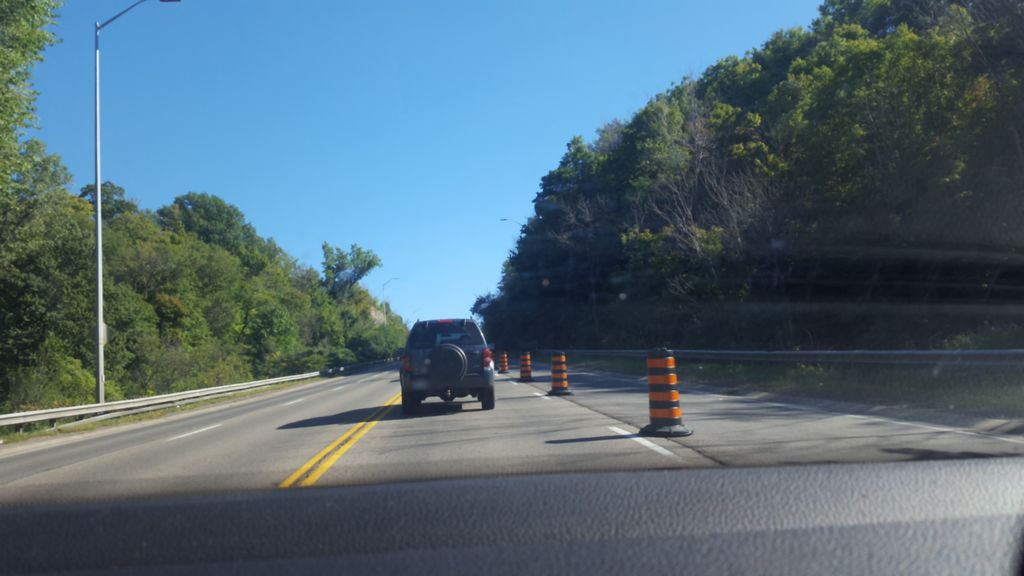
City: hamilton